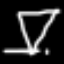
Label: hourglass